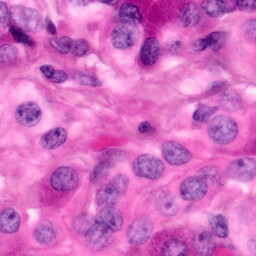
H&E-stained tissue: Pancreatic